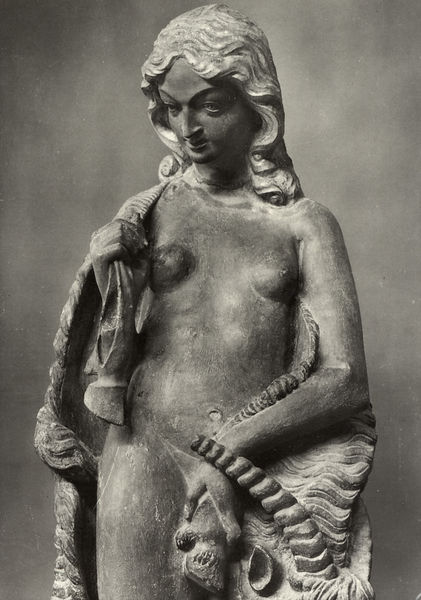
Titel: Voluptas in der Turmvorhalle
Standort: Freiburg
Institution: Münster
Schlagwörter: akt, fuß, hand, haut, kopf, körper, nackt, umhang, weiß, mädchen, brust, busen, frau, frisur, geste, grau, haar, marmor, mund, nase, ohr, schwarz, stirn, blick, tuch, jung, arm, arme, augen, falten, gesicht, halten, lang, schädel, stehen, stein, horn, hände, figur, gewand, haare, mantel, stoff, decke, mutter, borte, gotik, kinn, lippen, locken, schultern, pferd, sack, engel, skulptur, statue, fell, huf, lächeln, brüste, wellen, liebe, kuh, rind, rand, romantik, kissen, büste, glanz, gesenkter blick, nabel, bauch, bildhauerei, faltenwurf, halbakt, plastik, rüsche, bauchnabel, foto, fotografie, photographie, hüften, eva, glaube, nakt, lockig, greifen, schwarzweiß, photo, gotisch, angewinkelt, antik, entblöst, pan, sinnlich, venus, apoll, bock, ziege, aufnahme, fptp, photografie, bedeckung, textilie, nae, schauend, stofff, auchen, kuhhaut, bedekt, dido, frau nackt, mäüdchen, pgotografie, vollskulptur